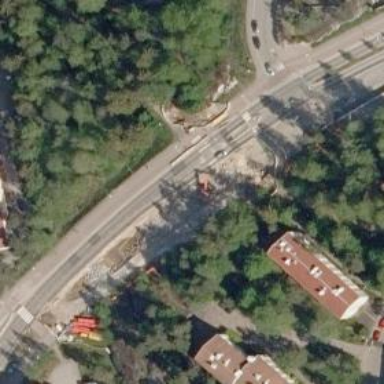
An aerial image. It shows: Asphalt cycleway with crossing.